四年级 · 算术
请根据坚式的计算过程在横式的括号里填写合适的数。

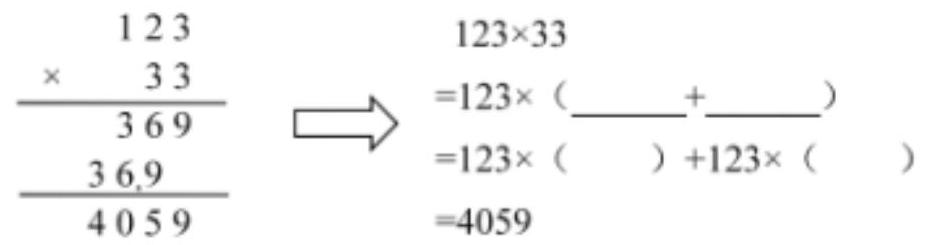
答案: 解$30 ; 3 ; 30 ; 3$

【分析】根据坚式的计算过程可知, 33 相当于由 3 个十和 3 个一组成, 分别与 123 相乘, 相当于在整数乘法分配律中，把 33 拆分成 $(30+3)$ ，每个数与 123 相乘后，再加起来，可得结果。

【详解】 $123 \times 33$

$=123 \times(30+3)$

$=123 \times 30+123 \times 3$

$=4059$

【点睛】此题的解题关键是通过坚式的计算过程, 关联到乘法分配律的性质, 列出算式, 求出结果。